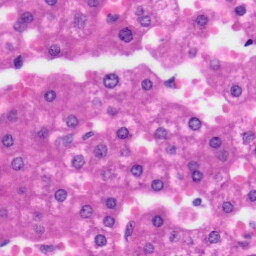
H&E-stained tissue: Liver